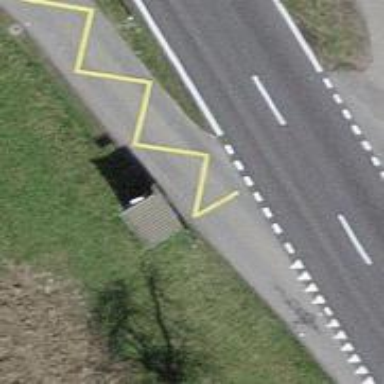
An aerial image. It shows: Bus stop with designated stop position for public transport.